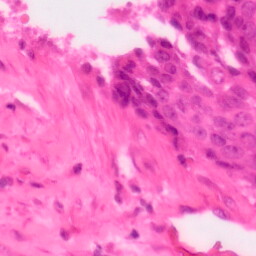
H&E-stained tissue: Colon